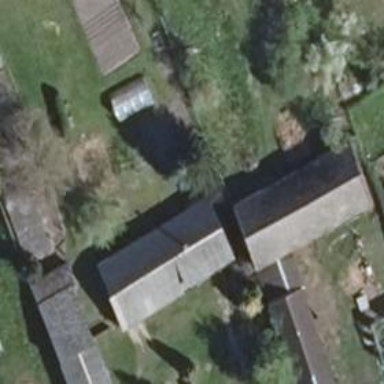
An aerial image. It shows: Flat roof building with grey roof.